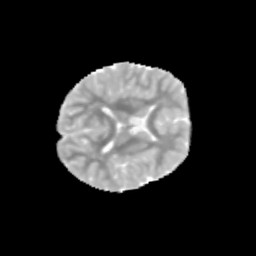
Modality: MD
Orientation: axial
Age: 9
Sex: male
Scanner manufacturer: siemens
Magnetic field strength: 3 T
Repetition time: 3.8 s
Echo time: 0.07 s